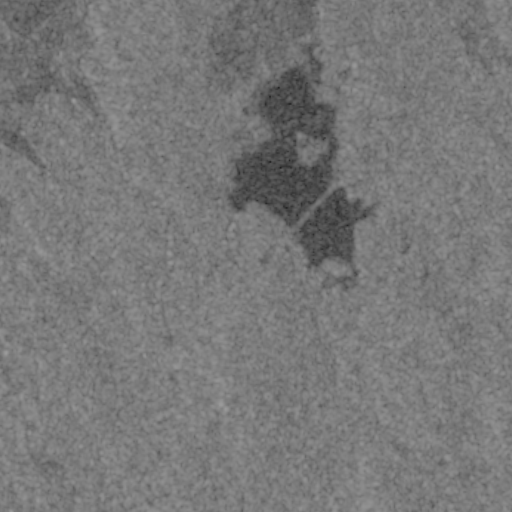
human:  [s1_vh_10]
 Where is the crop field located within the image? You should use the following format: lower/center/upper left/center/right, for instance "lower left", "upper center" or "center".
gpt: The crop field is located in the center left of the image.
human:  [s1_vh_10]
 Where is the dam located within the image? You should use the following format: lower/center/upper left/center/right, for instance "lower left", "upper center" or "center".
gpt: The dam is located in the center of the image.
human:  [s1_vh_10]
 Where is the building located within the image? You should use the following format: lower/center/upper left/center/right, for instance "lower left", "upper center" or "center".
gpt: The building is located in the left of the image.
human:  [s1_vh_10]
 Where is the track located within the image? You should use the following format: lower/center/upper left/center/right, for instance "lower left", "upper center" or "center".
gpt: There is no track in the image.

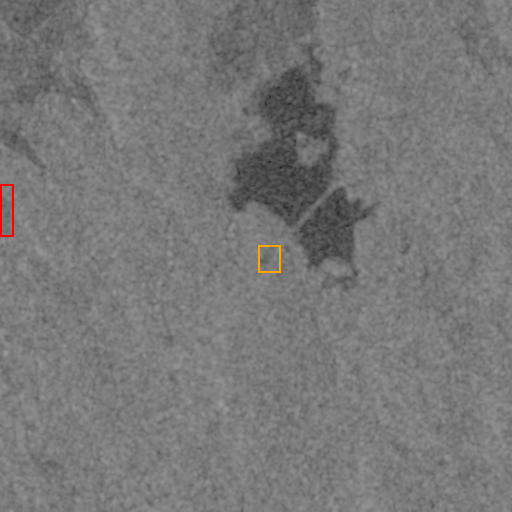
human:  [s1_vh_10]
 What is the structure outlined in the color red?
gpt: The structure outlined in red is a crop field.
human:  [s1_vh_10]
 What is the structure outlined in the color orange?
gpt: The structure outlined in orange is a quarry.
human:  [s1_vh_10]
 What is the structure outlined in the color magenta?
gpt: There is no magenta outline.